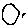
Label: circle